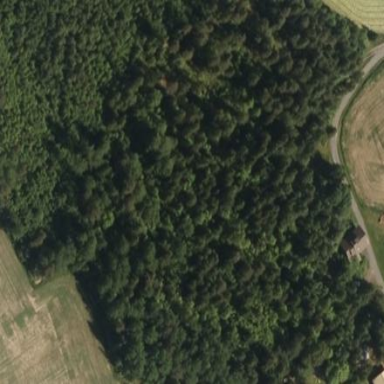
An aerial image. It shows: Beautiful woodland area.